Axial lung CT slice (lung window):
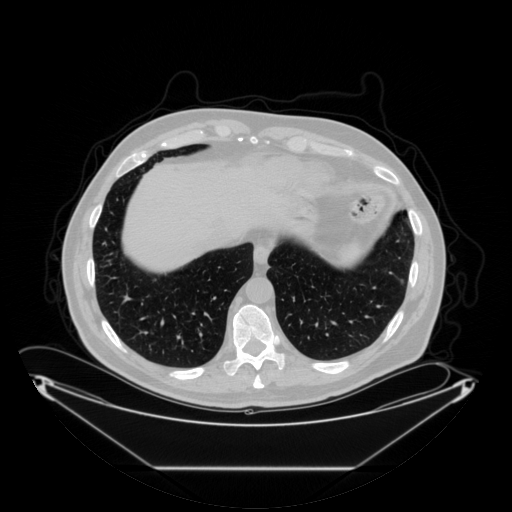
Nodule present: no